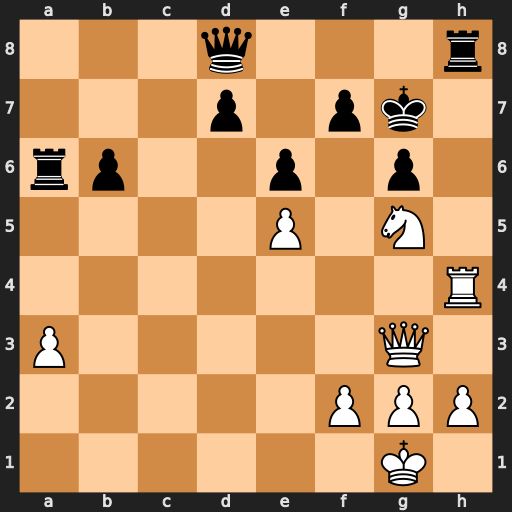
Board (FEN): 3q3r/3p1pk1/rp2p1p1/4P1N1/7R/P5Q1/5PPP/6K1
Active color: w
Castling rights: -
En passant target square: -
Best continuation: Rf4 Qe7 Rxf7+ Qxf7 Nxf7